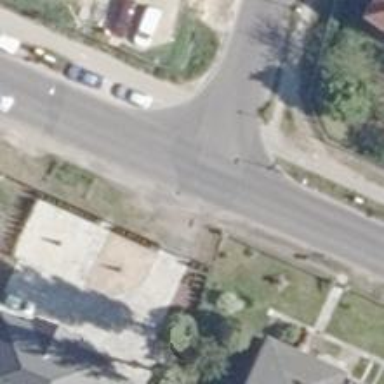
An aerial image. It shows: Residential road with asphalt surface. There is sidewalk on the left side.